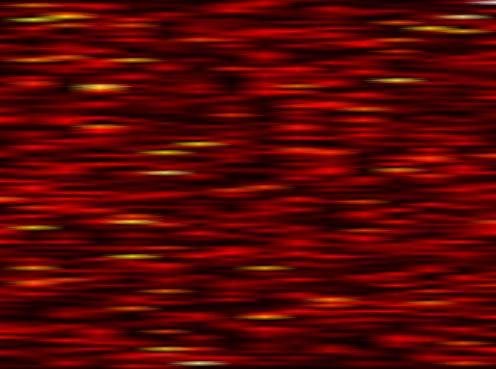
Label: OFDM